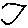
Label: hexagon